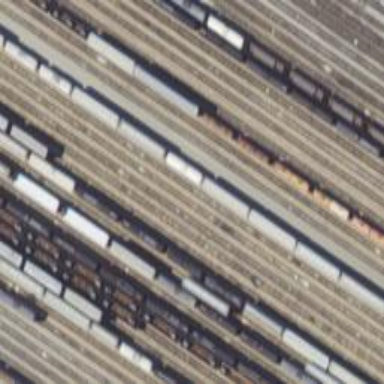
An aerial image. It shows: Railway yard used for both manifest and maintenance purposes.